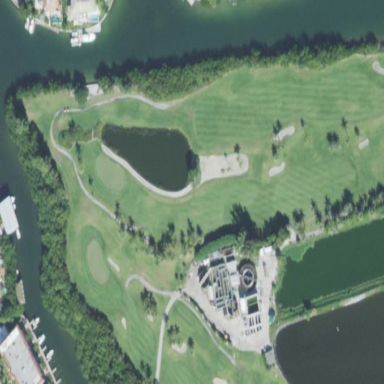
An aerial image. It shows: Golf fairway surrounded by grass.